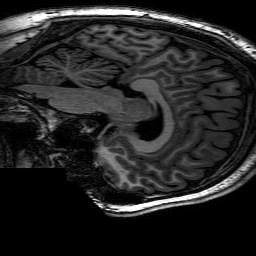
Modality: T1w
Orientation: sagittal
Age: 37
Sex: male
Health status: healthy